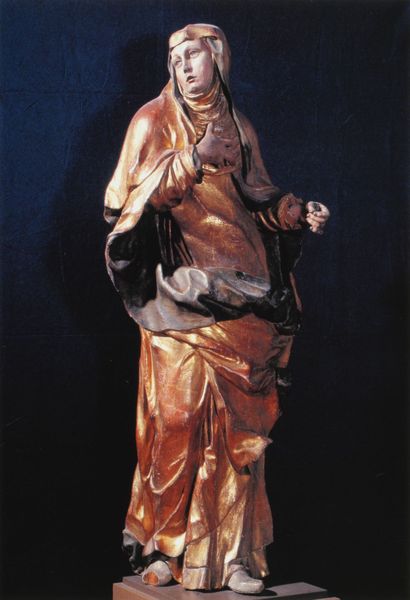
Titel: Hl. Gertrud aus Wengen
Künstler: Dominikus Moling
Institution: Brixen, Diözesanmuseum
Schlagwörter: hand, umhang, frau, geste, holz, kleid, schleier, falten, gesicht, stehen, hände, gold, mantel, stoff, gotik, statue, füsse, drapierung, bemalt, schwert, schnitzerei, heilige, maria, magdalena, fraus